Question: I have an ASPxGridView with some columns.
When I select a row and enter on edit mode, I want these 3 checkboxes(the ones in red) to be aligned to right instead of left:

I just can't find the correct property to align them(or I'm doing something wrong, maybe?).
Here is the code of my ASPxGridView.
'''
<dx:ASPxGridView ID="grdxFornecedor" runat="server" AutoGenerateColumns="False" Border-BorderStyle="None"
Border-BorderWidth="0px" Paddings-Padding="0" SettingsBehavior-AllowSort="true"
KeyFieldName="IdFornecedor" Style="margin-right: 0px"
ClientInstanceName="grid" Width="975px" >
<Paddings Padding="0px" />
<ClientSideEvents RowClick="function(s, e) {
//s.StartEditRow(e.visibleIndex);
}"
/>
<ClientSideEvents RowDblClick="function(s,e){
//alert(s.GetFocusedRowIndex());
//alert(s.GetRowKey(e.visibleIndex));
//alert(s.GetRowKey(e.htmlEvent.srcElement.cellIndex));
if(e.htmlEvent.srcElement.cellIndex == 0 || e.htmlEvent.srcElement.cellIndex == 1 ){
window.open('../Item/Consulta.aspx?Ant=Pl&DETALHE=TRUE&ID_ITEM='+s.GetRowKey(e.visibleIndex),'_blank');
}
}"
/>
<ClientSideEvents EndCallback="OnEndCallback" BeginCallback="OnBeginCallback"/>
<SettingsCustomizationWindow Enabled="True" PopupVerticalAlign="Below" PopupHorizontalAlign="LeftSides" />
<Styles>
<AlternatingRow Enabled="True" CssClass="GridImpar">
</AlternatingRow>
<Header CssClass="GridHeader">
</Header>
<Row CssClass="GridPar">
</Row>
</Styles>
<Columns>
<dx:GridViewDataTextColumn Caption="FORN-COD" FieldName="CdFornecedor" ToolTip="Codigo do Fornecedor"
HeaderStyle-HorizontalAlign="Center" VisibleIndex="0" SortIndex="0" SortOrder="Ascending" >
<EditFormSettings Visible="False" />
<HeaderStyle HorizontalAlign="Left" ForeColor="White" Paddings-Padding="3"
SortingImageSpacing="3">
<Paddings Padding="3px" />
<Border BorderStyle="None" BorderWidth="0px" />
</HeaderStyle>
<CellStyle HorizontalAlign="Left">
<Border BorderStyle="None" BorderWidth="0px" />
</CellStyle>
</dx:GridViewDataTextColumn>
<dx:GridViewDataTextColumn Caption="FORN-NOM"
FieldName="DsFornecedor" ToolTip="Nome do Fornecedor"
HeaderStyle-HorizontalAlign="Center" VisibleIndex="1"
Width="318px">
<EditFormSettings Visible="False" />
<HeaderStyle HorizontalAlign="Left" ForeColor="White" Paddings-Padding="3"
SortingImageSpacing="3">
<Paddings Padding="3px" />
<Border BorderStyle="None" BorderWidth="0px" />
</HeaderStyle>
<CellStyle HorizontalAlign="Left">
<Border BorderStyle="None" BorderWidth="0px" />
</CellStyle>
</dx:GridViewDataTextColumn>
<dx:GridViewDataTextColumn Caption="FORN-IQF" FieldName="NrIqf"
ToolTip="IQF do fornecedor" HeaderStyle-HorizontalAlign="Center" VisibleIndex="2"
PropertiesTextEdit-DisplayFormatString="{0}%">
<PropertiesTextEdit DisplayFormatString="{0}%">
</PropertiesTextEdit>
<EditFormSettings Visible="False" />
<HeaderStyle HorizontalAlign="Right" ForeColor="White" Paddings-Padding="3"
SortingImageSpacing="3">
<Paddings Padding="3px" />
<Border BorderStyle="None" BorderWidth="0px" />
</HeaderStyle>
<CellStyle HorizontalAlign="Right">
<Border BorderStyle="None" BorderWidth="0px" />
</CellStyle>
</dx:GridViewDataTextColumn>
<dx:GridViewDataTextColumn Caption="FORN-IQF Ajuste" FieldName="NrIqfAjuste" ToolTip="IQF de ajuste do fornecedor" HeaderStyle-HorizontalAlign="Center"
VisibleIndex="3">
<PropertiesTextEdit DisplayFormatString="{0}%" MaskSettings-Mask="###"
FocusedStyle-HorizontalAlign="Right" Style-HorizontalAlign="Right" >
<MaskSettings Mask="###" />
<FocusedStyle HorizontalAlign="Right">
</FocusedStyle>
</PropertiesTextEdit>
<EditFormSettings Visible="False" />
<HeaderStyle HorizontalAlign="Right" ForeColor="White" Paddings-Padding="3"
SortingImageSpacing="3">
<Paddings Padding="3px" />
<Border BorderStyle="None" BorderWidth="0px" />
</HeaderStyle>
<CellStyle HorizontalAlign="Right">
<Border BorderStyle="None" BorderWidth="0px" />
</CellStyle>
</dx:GridViewDataTextColumn>
<dx:GridViewDataTextColumn Caption="FORN-DS" FieldName="DsConceitoFornecedor" ToolTip="Conceito do Fornecedor"
HeaderStyle-HorizontalAlign="Center" VisibleIndex="4">
<EditFormSettings Visible="False" />
<HeaderStyle HorizontalAlign="Right" ForeColor="White" Paddings-Padding="3"
SortingImageSpacing="3">
<Paddings Padding="3px" />
<Border BorderStyle="None" BorderWidth="0px" />
</HeaderStyle>
<CellStyle HorizontalAlign="Right">
<Border BorderStyle="None" BorderWidth="0px" />
</CellStyle>
</dx:GridViewDataTextColumn>
<dx:GridViewDataTextColumn Caption="FORN-TAK" FieldName="NrTempoRespostaAceiteKanban" ToolTip="Tempo de resposta aceite do Kanban"
HeaderStyle-HorizontalAlign="Center" VisibleIndex="5" >
<PropertiesTextEdit DisplayFormatString="" MaskSettings-Mask="#.##" Style-HorizontalAlign="Right">
<MaskSettings Mask="#.##" />
</PropertiesTextEdit>
<HeaderStyle HorizontalAlign="Right" ForeColor="White" Paddings-Padding="3"
SortingImageSpacing="3">
<Paddings Padding="3px" />
<Border BorderStyle="None" BorderWidth="0px" />
</HeaderStyle>
<CellStyle HorizontalAlign="Right">
<Border BorderStyle="None" BorderWidth="0px" />
</CellStyle>
</dx:GridViewDataTextColumn>
<dx:GridViewDataTextColumn Caption="FORN-TT" FieldName="NrTempoTransito" ToolTip="Tempo de transito"
HeaderStyle-HorizontalAlign="Center" VisibleIndex="5">
<PropertiesTextEdit DisplayFormatString="" MaskSettings-Mask="#.##" Style-HorizontalAlign="Right">
<MaskSettings Mask="#.##" />
</PropertiesTextEdit>
<HeaderStyle HorizontalAlign="Right" ForeColor="White" Paddings-Padding="3"
SortingImageSpacing="3">
<Paddings Padding="3px" />
<Border BorderStyle="None" BorderWidth="0px" />
</HeaderStyle>
<CellStyle HorizontalAlign="Right">
<Border BorderStyle="None" BorderWidth="0px" />
</CellStyle>
</dx:GridViewDataTextColumn>
<dx:GridViewCommandColumn ButtonType="Image" Caption="Acao" VisibleIndex="15" Width="40px">
<EditButton Visible="True" >
<Image Url="~/Library/Images/Alterar.png" ToolTip="Alterar">

</EditButton>
<CancelButton Image-Url="~/Library/Images/Cancelar.png" Image-ToolTip="Cancelar">
<Image ToolTip="Cancelar" Url="~/Library/Images/Cancelar.png">

</CancelButton>
<UpdateButton Image-Url="~/Library/Images/Salvar.png" Image-ToolTip="Salvar" >
<Image ToolTip="Salvar" Url="~/Library/Images/Salvar.png">

</UpdateButton>
<HeaderStyle HorizontalAlign="Center" ForeColor="White" Paddings-Padding="3" SortingImageSpacing="3">
<Paddings Padding="3px" />
<Border BorderStyle="None" BorderWidth="0px" />
</HeaderStyle>
<CellStyle>
<Border BorderStyle="None" BorderWidth="0px" />
</CellStyle>
</dx:GridViewCommandColumn>
</Columns>
<Border BorderStyle="None" BorderWidth="0px" />
</dx:ASPxGridView>
'''
Any ideas?
Thank you.
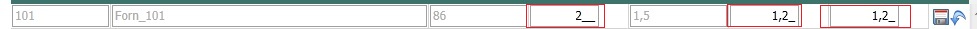
Answer: Try setting the EditCellStyle-HorizontalAlign property on the columns like so :
'''
<dx:GridViewDataTextColumn>
<EditCellStyle HorizontalAlign="Left"/>
...
</dx:GridViewDataTextColumn>
'''